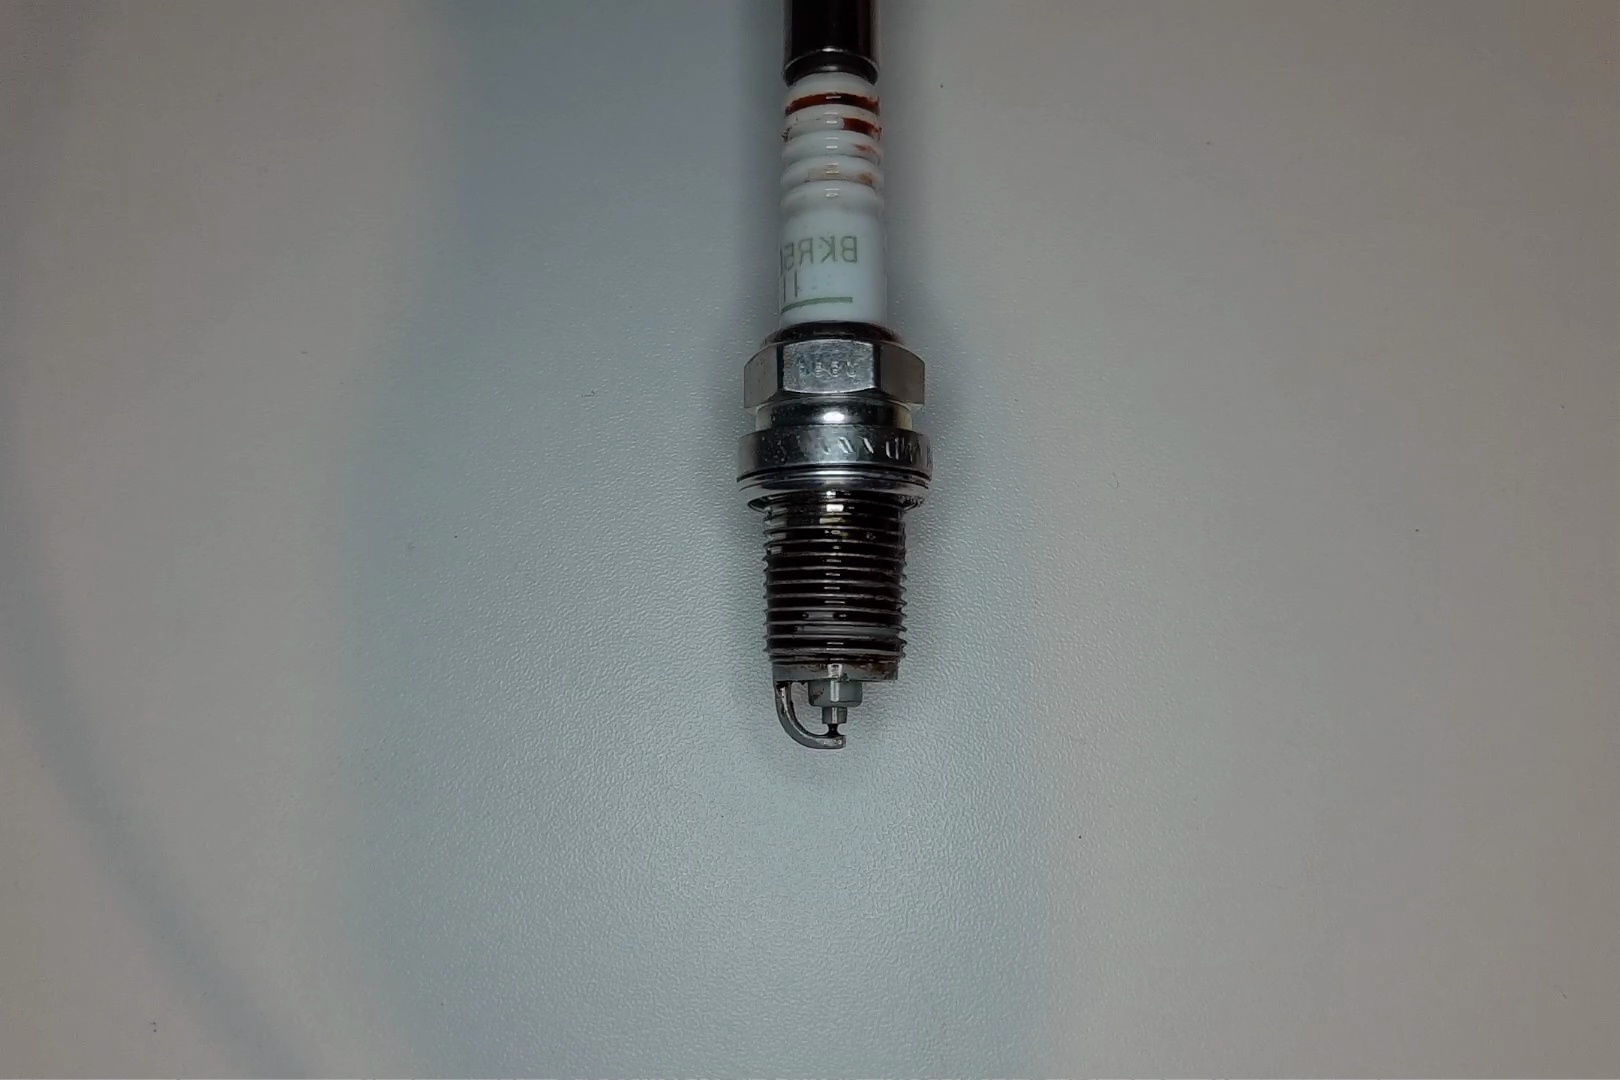
Label: anomaly